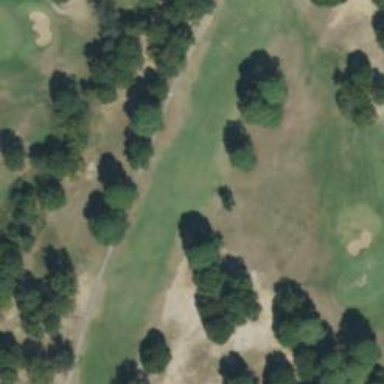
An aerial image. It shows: View of golf hole.